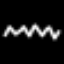
Label: squiggle